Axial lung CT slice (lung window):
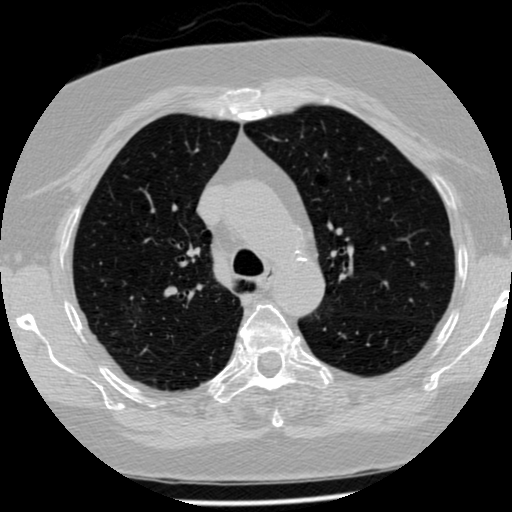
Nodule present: no